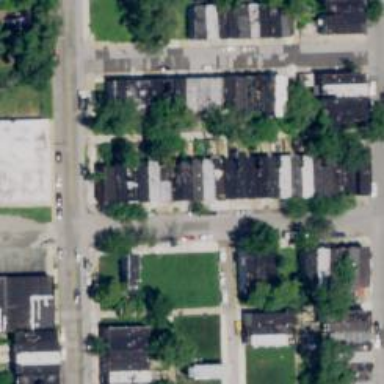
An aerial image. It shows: Neighborhood.